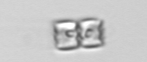
Label: Bacillariophyceae_morphotype1